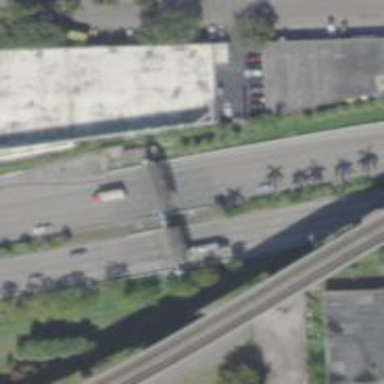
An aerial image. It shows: Toll gantry on the road.